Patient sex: F
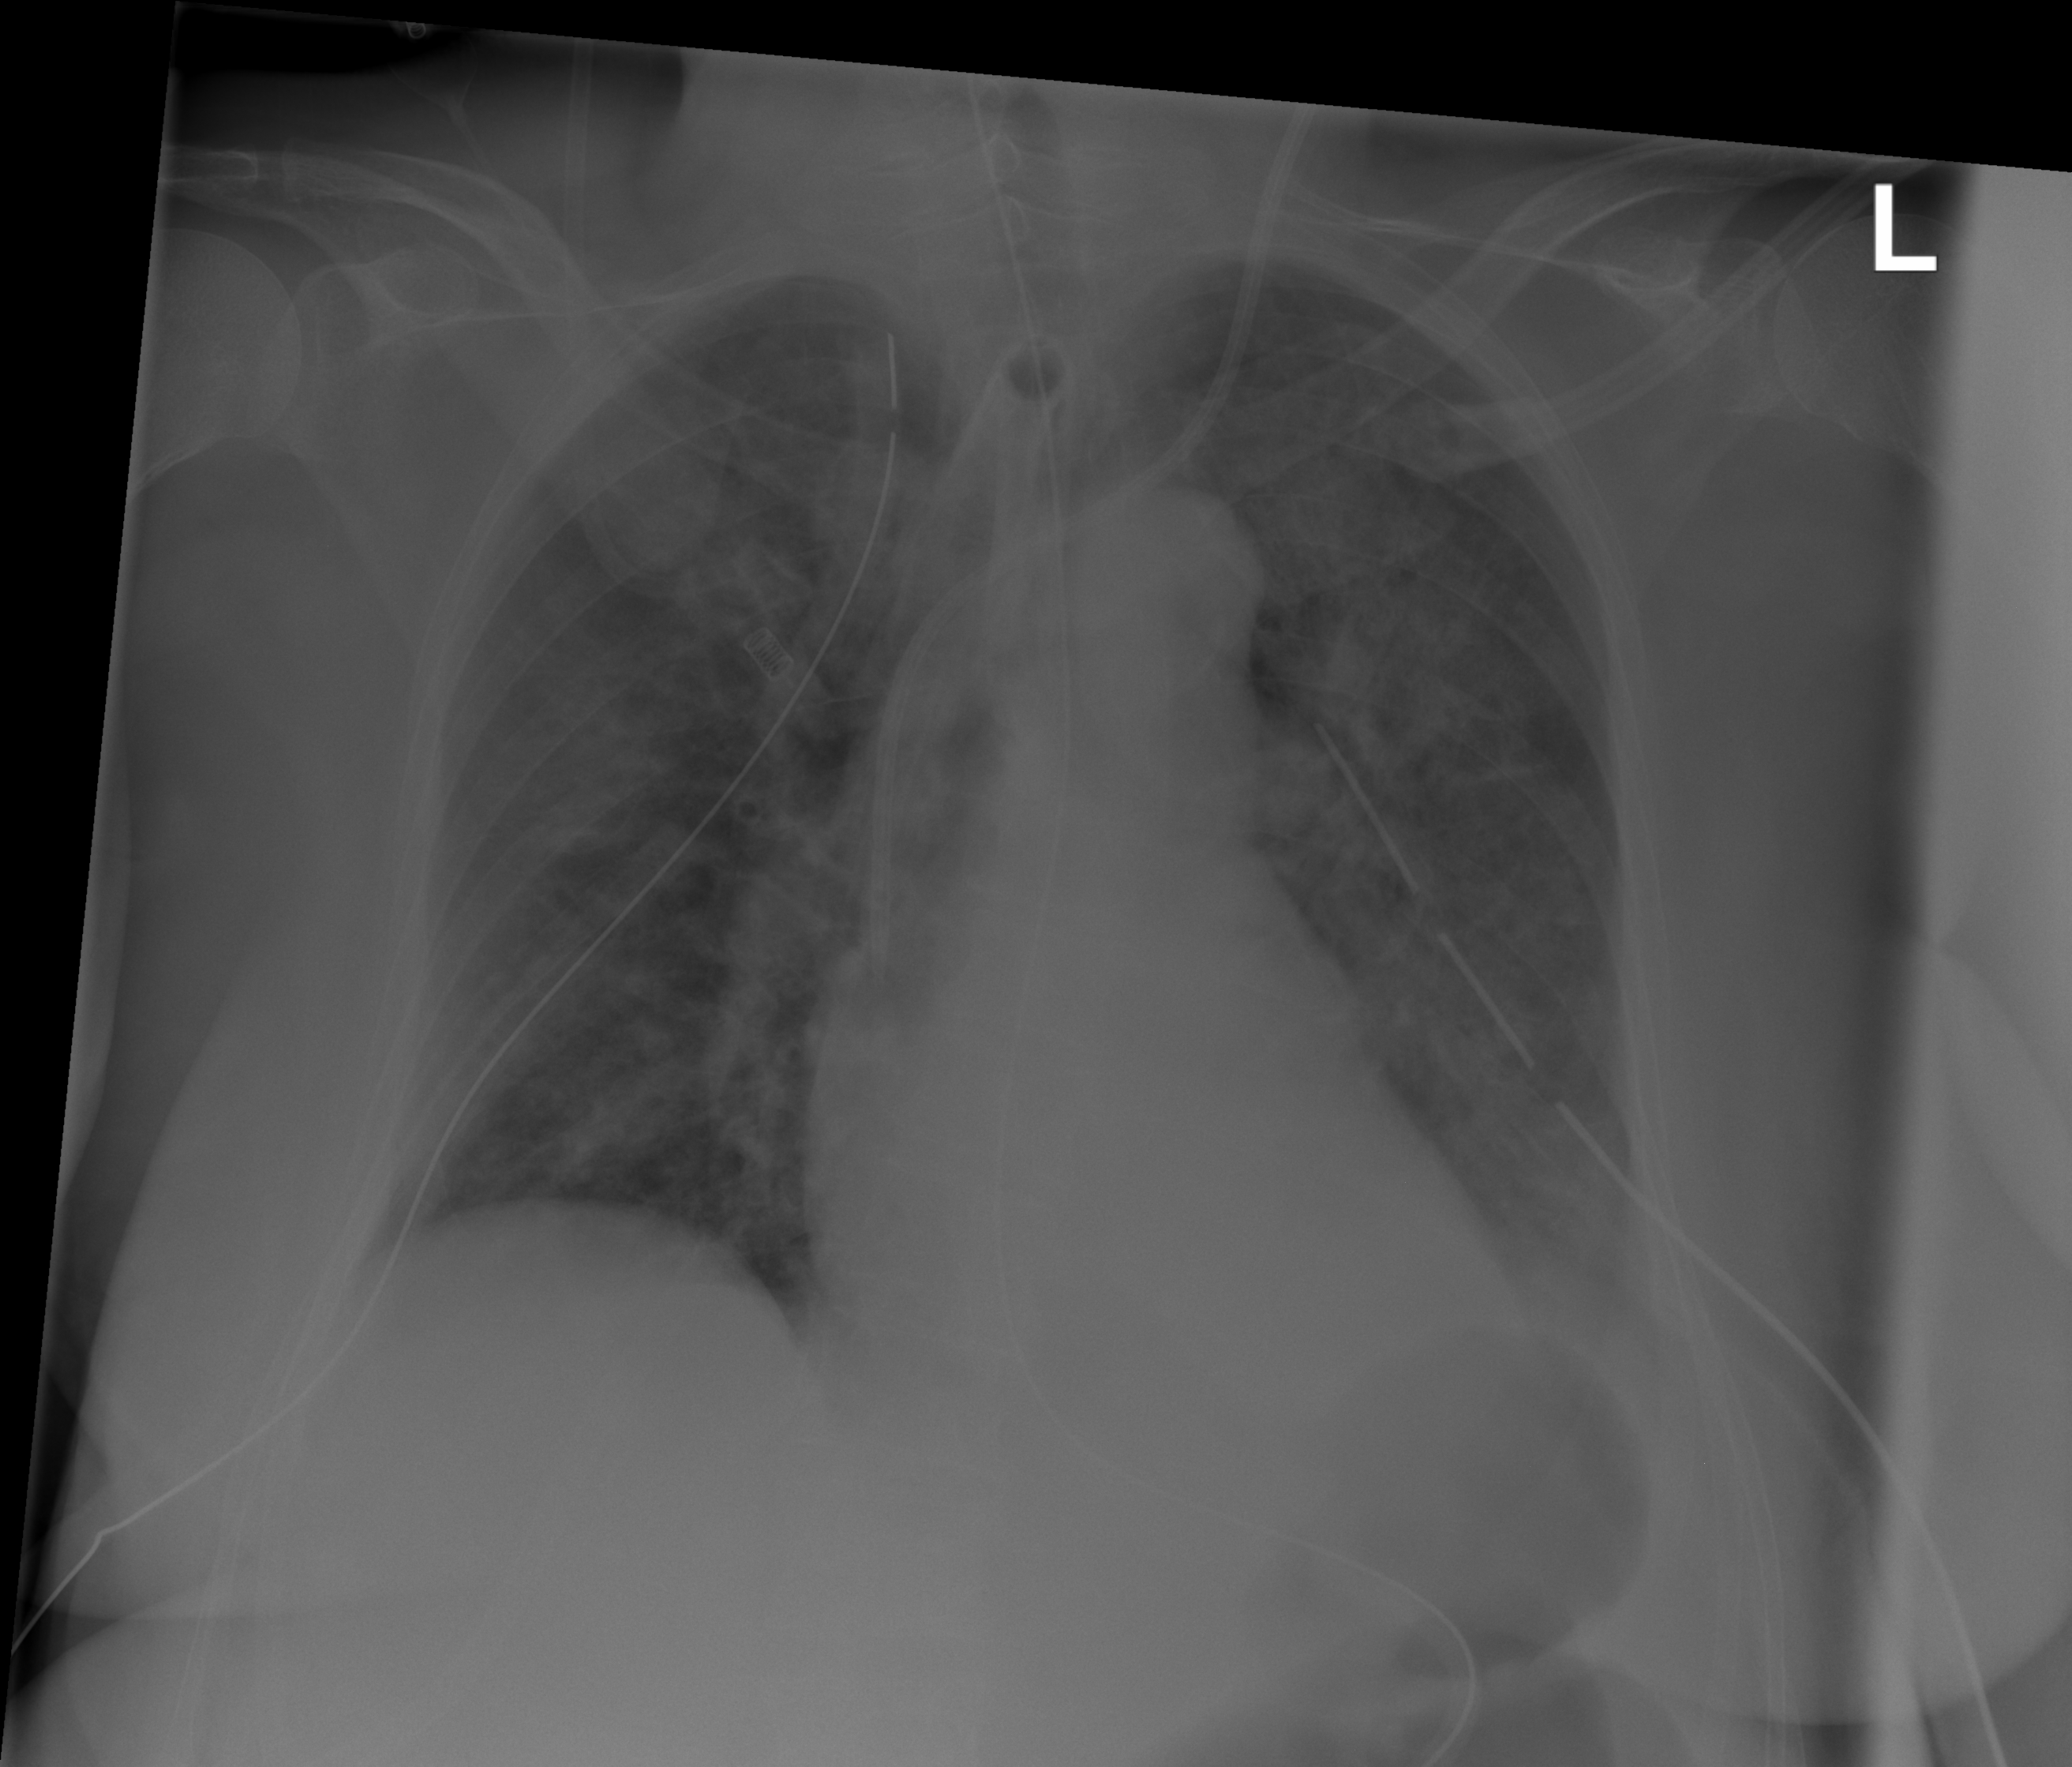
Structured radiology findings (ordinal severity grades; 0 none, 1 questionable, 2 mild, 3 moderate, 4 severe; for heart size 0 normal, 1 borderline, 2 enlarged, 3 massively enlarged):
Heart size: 0
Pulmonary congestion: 2
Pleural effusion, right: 2
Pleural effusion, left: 1
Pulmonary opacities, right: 1
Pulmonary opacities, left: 1
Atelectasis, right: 2
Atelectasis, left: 2